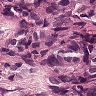
Metastatic tissue present: yes